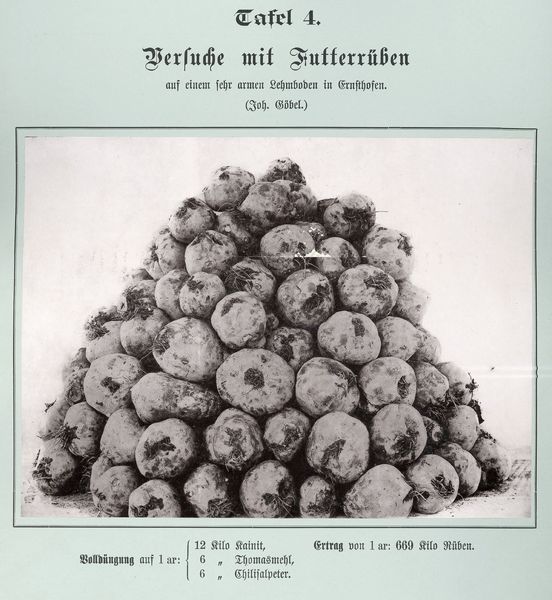
Titel: Tafel 4. - Versuche mit Futterrüben in Ernsthofen. Volldüngung
Standort: Wien
Institution: Albertina, Wien
Schlagwörter: berg, grün, schwarz, weiss, zeichnung, futter, gemüse, schrift, ernte, gewicht, werbung, essen, tafel, deutsch, foto, fotografie, buch, haufen, druck, schwarz-weiß, viele, seite, plakat, buchseite, einband, photo, wurzeln, ertrag, landwirtschaft, pyramide, forschung, johann, abbildung, legende, wissenschaft, lehmboden, maße, information, versuch, armen, rüben, versuche, knollen, lebensmitte, tafel 4, schwarweiß, 4, schulung, rübe, göbel, futterrüben, ernsthofen, kilo, volldüngung, versuche mit futterrüben, joh. göbel, zuckerrüben, thomasmehl, düngemittel